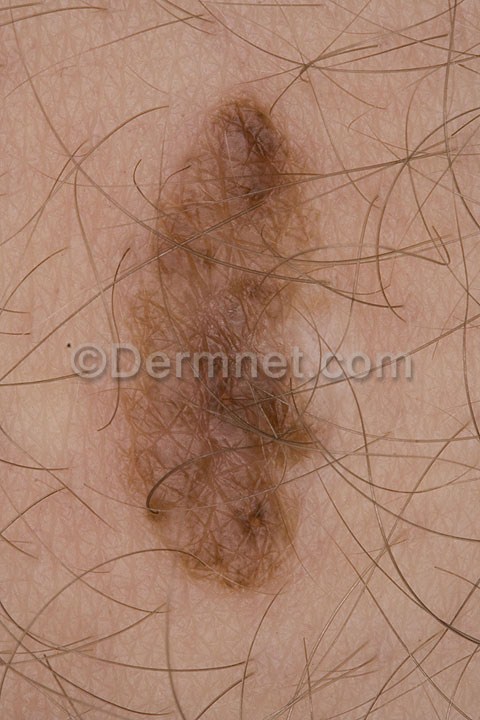
Disease: Melanoma Skin Cancer Nevi and Moles